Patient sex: M
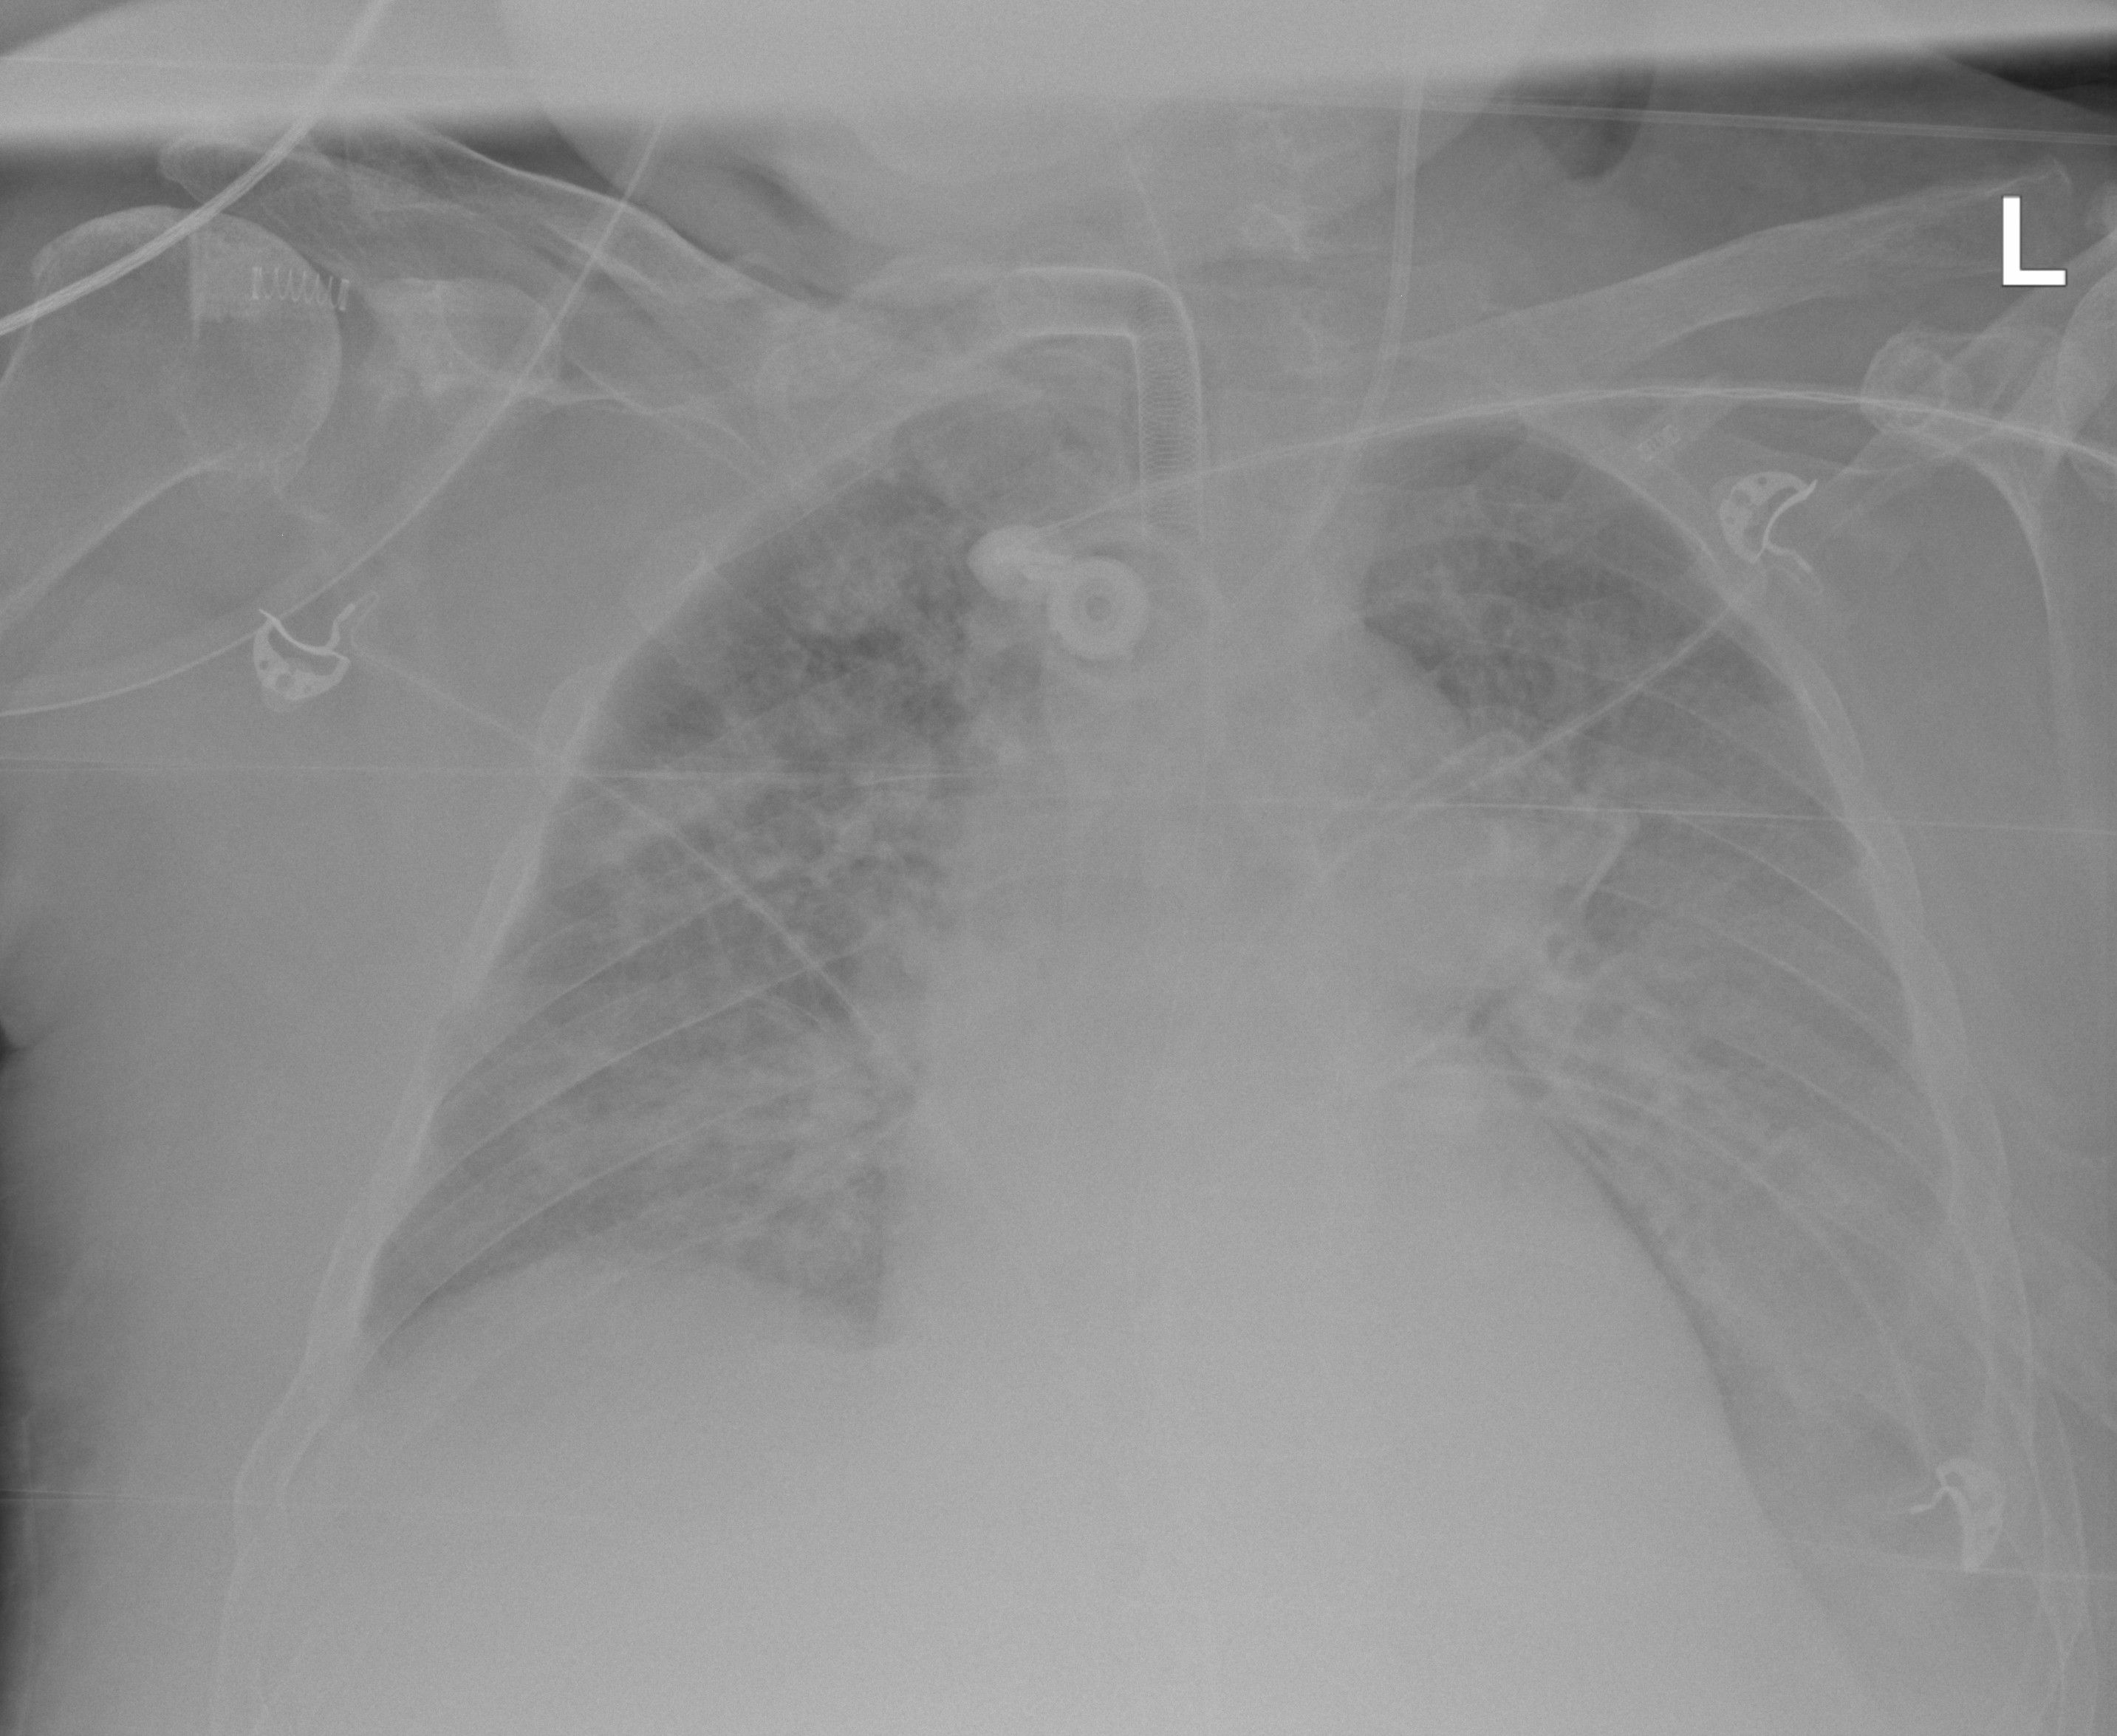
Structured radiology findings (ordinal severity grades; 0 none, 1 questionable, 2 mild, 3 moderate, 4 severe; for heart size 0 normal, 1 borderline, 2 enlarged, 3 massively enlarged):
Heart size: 1
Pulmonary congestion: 3
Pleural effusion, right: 0
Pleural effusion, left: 2
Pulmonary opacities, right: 2
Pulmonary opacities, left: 1
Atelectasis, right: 2
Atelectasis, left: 2